Question: I am new to Play framework and tried to mimic the sample in my local machine but I encountered an error:

'''
# Home page
GET / controllers.Application.index
# Hello action
GET /hello controllers.Application.sayHello
# Map static resources from the /public folder to the /assets URL path
GET /assets/*file controllers.Assets.versioned(path="/public", file: Asset)
'''
'''
package controllers
import play.api.mvc._
import play.api.data._
import play.api.data.Forms._
import views._
class Application extends Controller {
val helloForm = Form(
tuple(
"name" -> nonEmptyText,
"repeat" -> number(min = 1, max = 100),
"color" -> optional(text)
)
)
def index = Action {
Ok(html.index(helloForm))
}
def sayHello = Action { implicit request =>
helloForm.bindFromRequest.fold(
formWithErrors => BadRequest(html.index(formWithErrors)),
{case (name, repeat, color) => Ok(html.hello(name, repeat.toInt, color))}
)
}
}
'''
'''
@(helloForm: Form[(String,Int,Option[String])])
@import helper._
@main(title = "The 'helloworld' application") {
<h1>Configure your 'Hello world':</h1>
@form(action = routes.Application.sayHello, args = 'id -> "helloform") {
@inputText(
field = helloForm("name"),
args = '_label -> "What's your name?", 'placeholder -> "World"
)
@inputText(
field = helloForm("repeat"),
args = '_label -> "How many times?", 'size -> 3, 'placeholder -> 10
)
@select(
field = helloForm("color"),
options = options(
"" -> "Default",
"red" -> "Red",
"green" -> "Green",
"blue" -> "Blue"
),
args = '_label -> "Choose a color"
)
<p class="buttons">
<input type="submit" id="submit">
<p>
}
}
'''
I have Play 2.4 installed and created the project using IntelliJ Idea 14 via template.
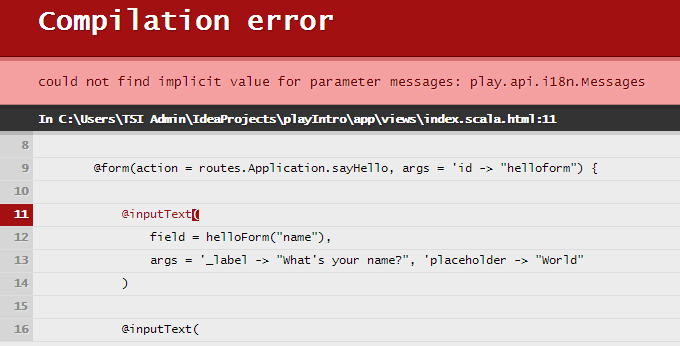
Answer: After adding 'implicit messages' parameters to views you can just add the following imports and use the old controller classes or even objects without any additional changes:
'''
import play.api.Play.current
import play.api.i18n.Messages.Implicits._
'''